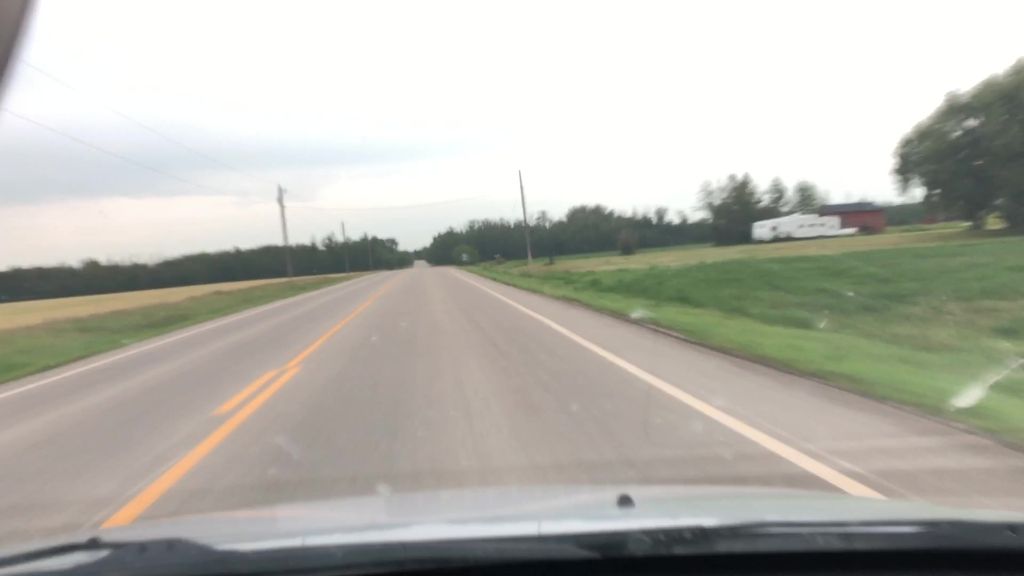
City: edmonton